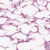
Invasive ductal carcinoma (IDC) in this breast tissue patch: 0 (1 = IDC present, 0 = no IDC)